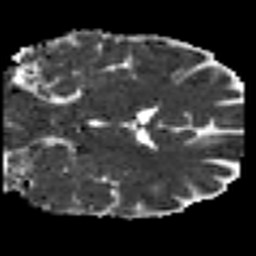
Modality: MD
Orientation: coronal
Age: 33
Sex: male
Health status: ill
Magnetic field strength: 3 T
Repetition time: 8.4 s
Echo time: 0.0926 s